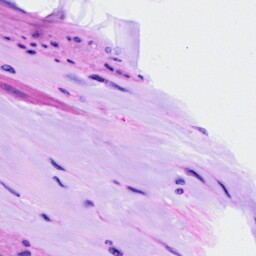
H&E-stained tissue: Ovarian